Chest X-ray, AP view. Patient: 35 years old, sex M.
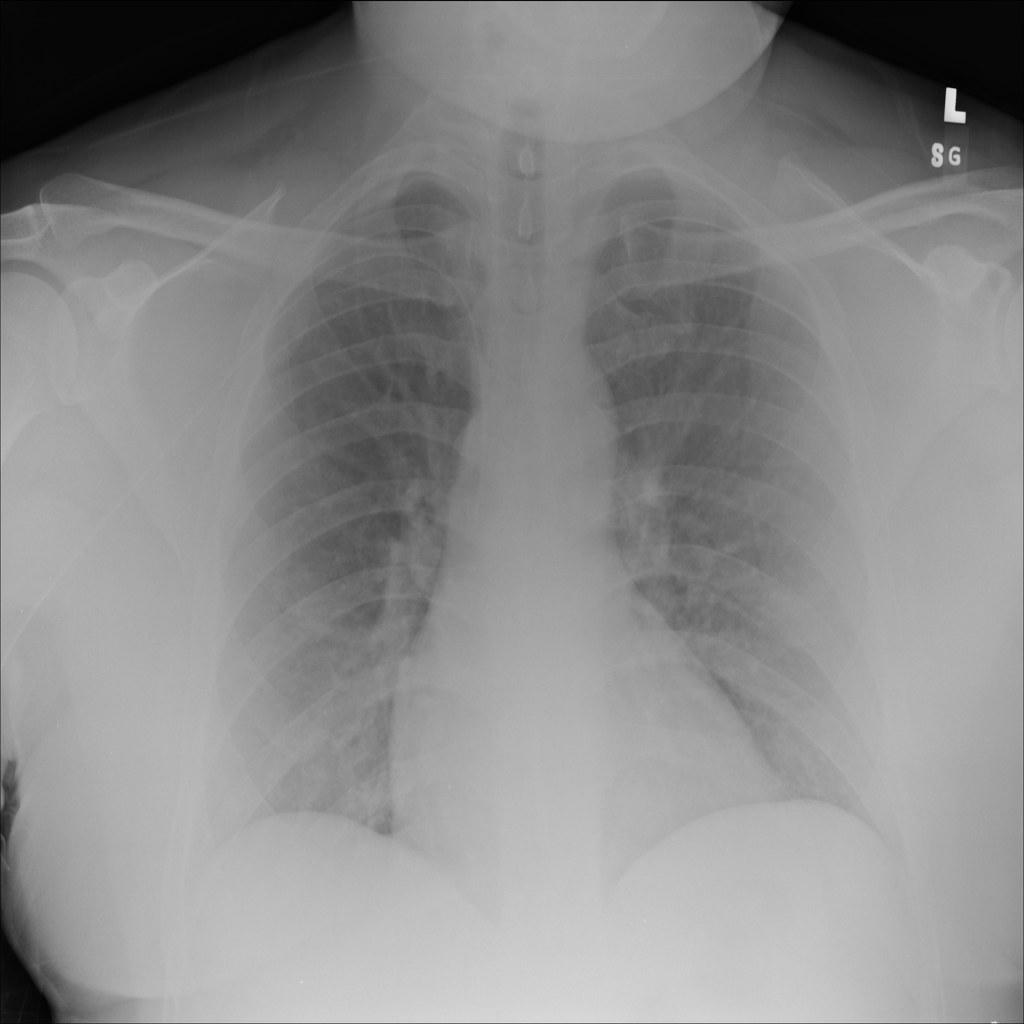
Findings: No Finding